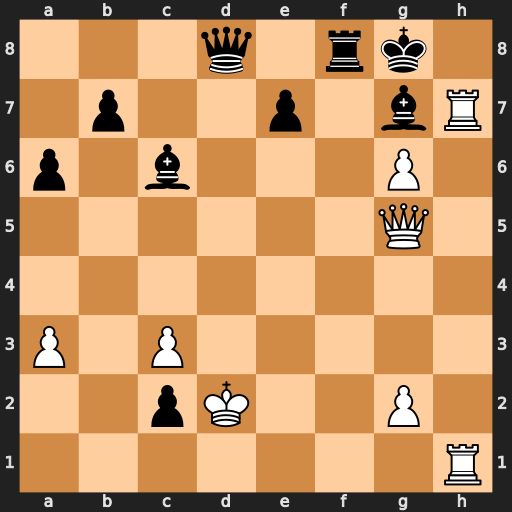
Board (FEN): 3q1rk1/1p2p1bR/p1b3P1/6Q1/8/P1P5/2pK2P1/7R
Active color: w
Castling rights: -
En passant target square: -
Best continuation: Kc1 Rf1+ Rxf1